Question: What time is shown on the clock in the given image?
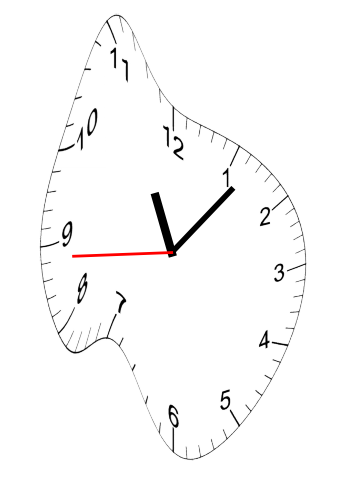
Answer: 11:06:44